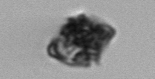
Label: Kryptoperidinium_triquetrum